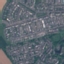
Land use / land cover: Residential